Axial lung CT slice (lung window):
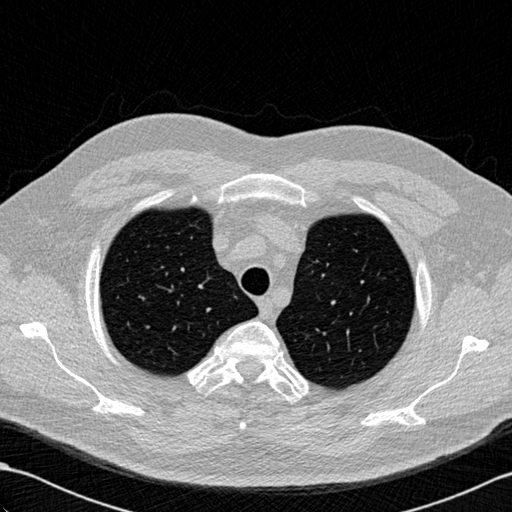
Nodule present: no